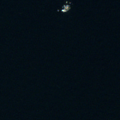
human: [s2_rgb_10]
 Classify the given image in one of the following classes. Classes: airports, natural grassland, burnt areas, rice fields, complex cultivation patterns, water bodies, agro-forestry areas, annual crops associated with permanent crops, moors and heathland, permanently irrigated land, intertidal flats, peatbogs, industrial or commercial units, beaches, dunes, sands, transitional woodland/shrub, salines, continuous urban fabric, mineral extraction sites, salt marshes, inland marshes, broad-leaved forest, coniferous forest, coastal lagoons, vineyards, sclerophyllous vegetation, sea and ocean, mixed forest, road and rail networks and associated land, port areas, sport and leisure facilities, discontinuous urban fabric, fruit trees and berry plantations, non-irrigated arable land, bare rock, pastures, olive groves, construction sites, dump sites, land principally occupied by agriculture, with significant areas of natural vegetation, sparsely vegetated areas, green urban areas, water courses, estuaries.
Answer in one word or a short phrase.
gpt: sea and ocean